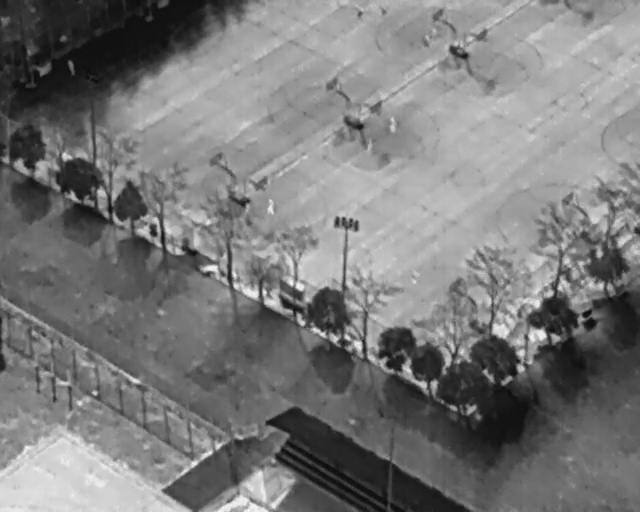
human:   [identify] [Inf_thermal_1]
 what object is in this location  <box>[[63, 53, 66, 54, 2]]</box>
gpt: <ref>1 medium person at the center</ref>

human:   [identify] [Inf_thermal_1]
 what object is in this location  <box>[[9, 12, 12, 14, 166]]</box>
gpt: <ref>1 small person at the top left</ref>